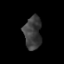
Tissue: lung
Cell type: Epithelial cells
Senescence score: 0.2197
Nuclear area (px): 560
Mean DAPI intensity: 60.47